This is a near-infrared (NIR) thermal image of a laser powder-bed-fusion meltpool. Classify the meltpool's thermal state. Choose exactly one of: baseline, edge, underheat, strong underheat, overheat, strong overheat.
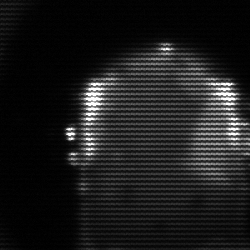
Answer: baseline